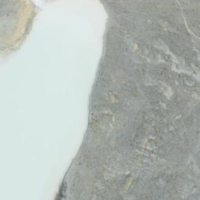
EUNIS habitat code: 48
Species observed at this site:
Saxifraga aizoides